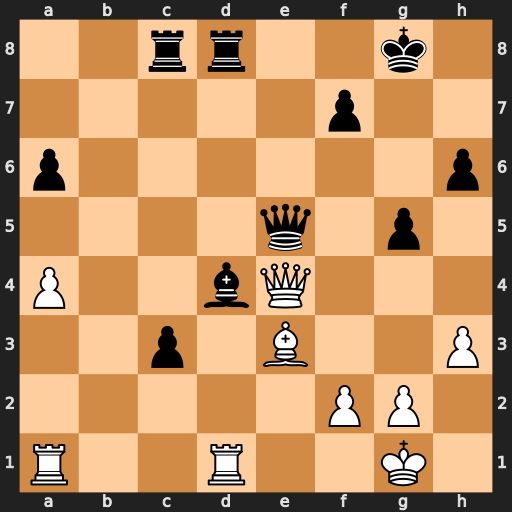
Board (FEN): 2rr2k1/5p2/p6p/4q1p1/P2bQ3/2p1B2P/5PP1/R2R2K1
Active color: w
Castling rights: -
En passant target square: -
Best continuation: Rxd4 Qxe4 Rxe4